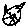
Label: cat